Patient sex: M
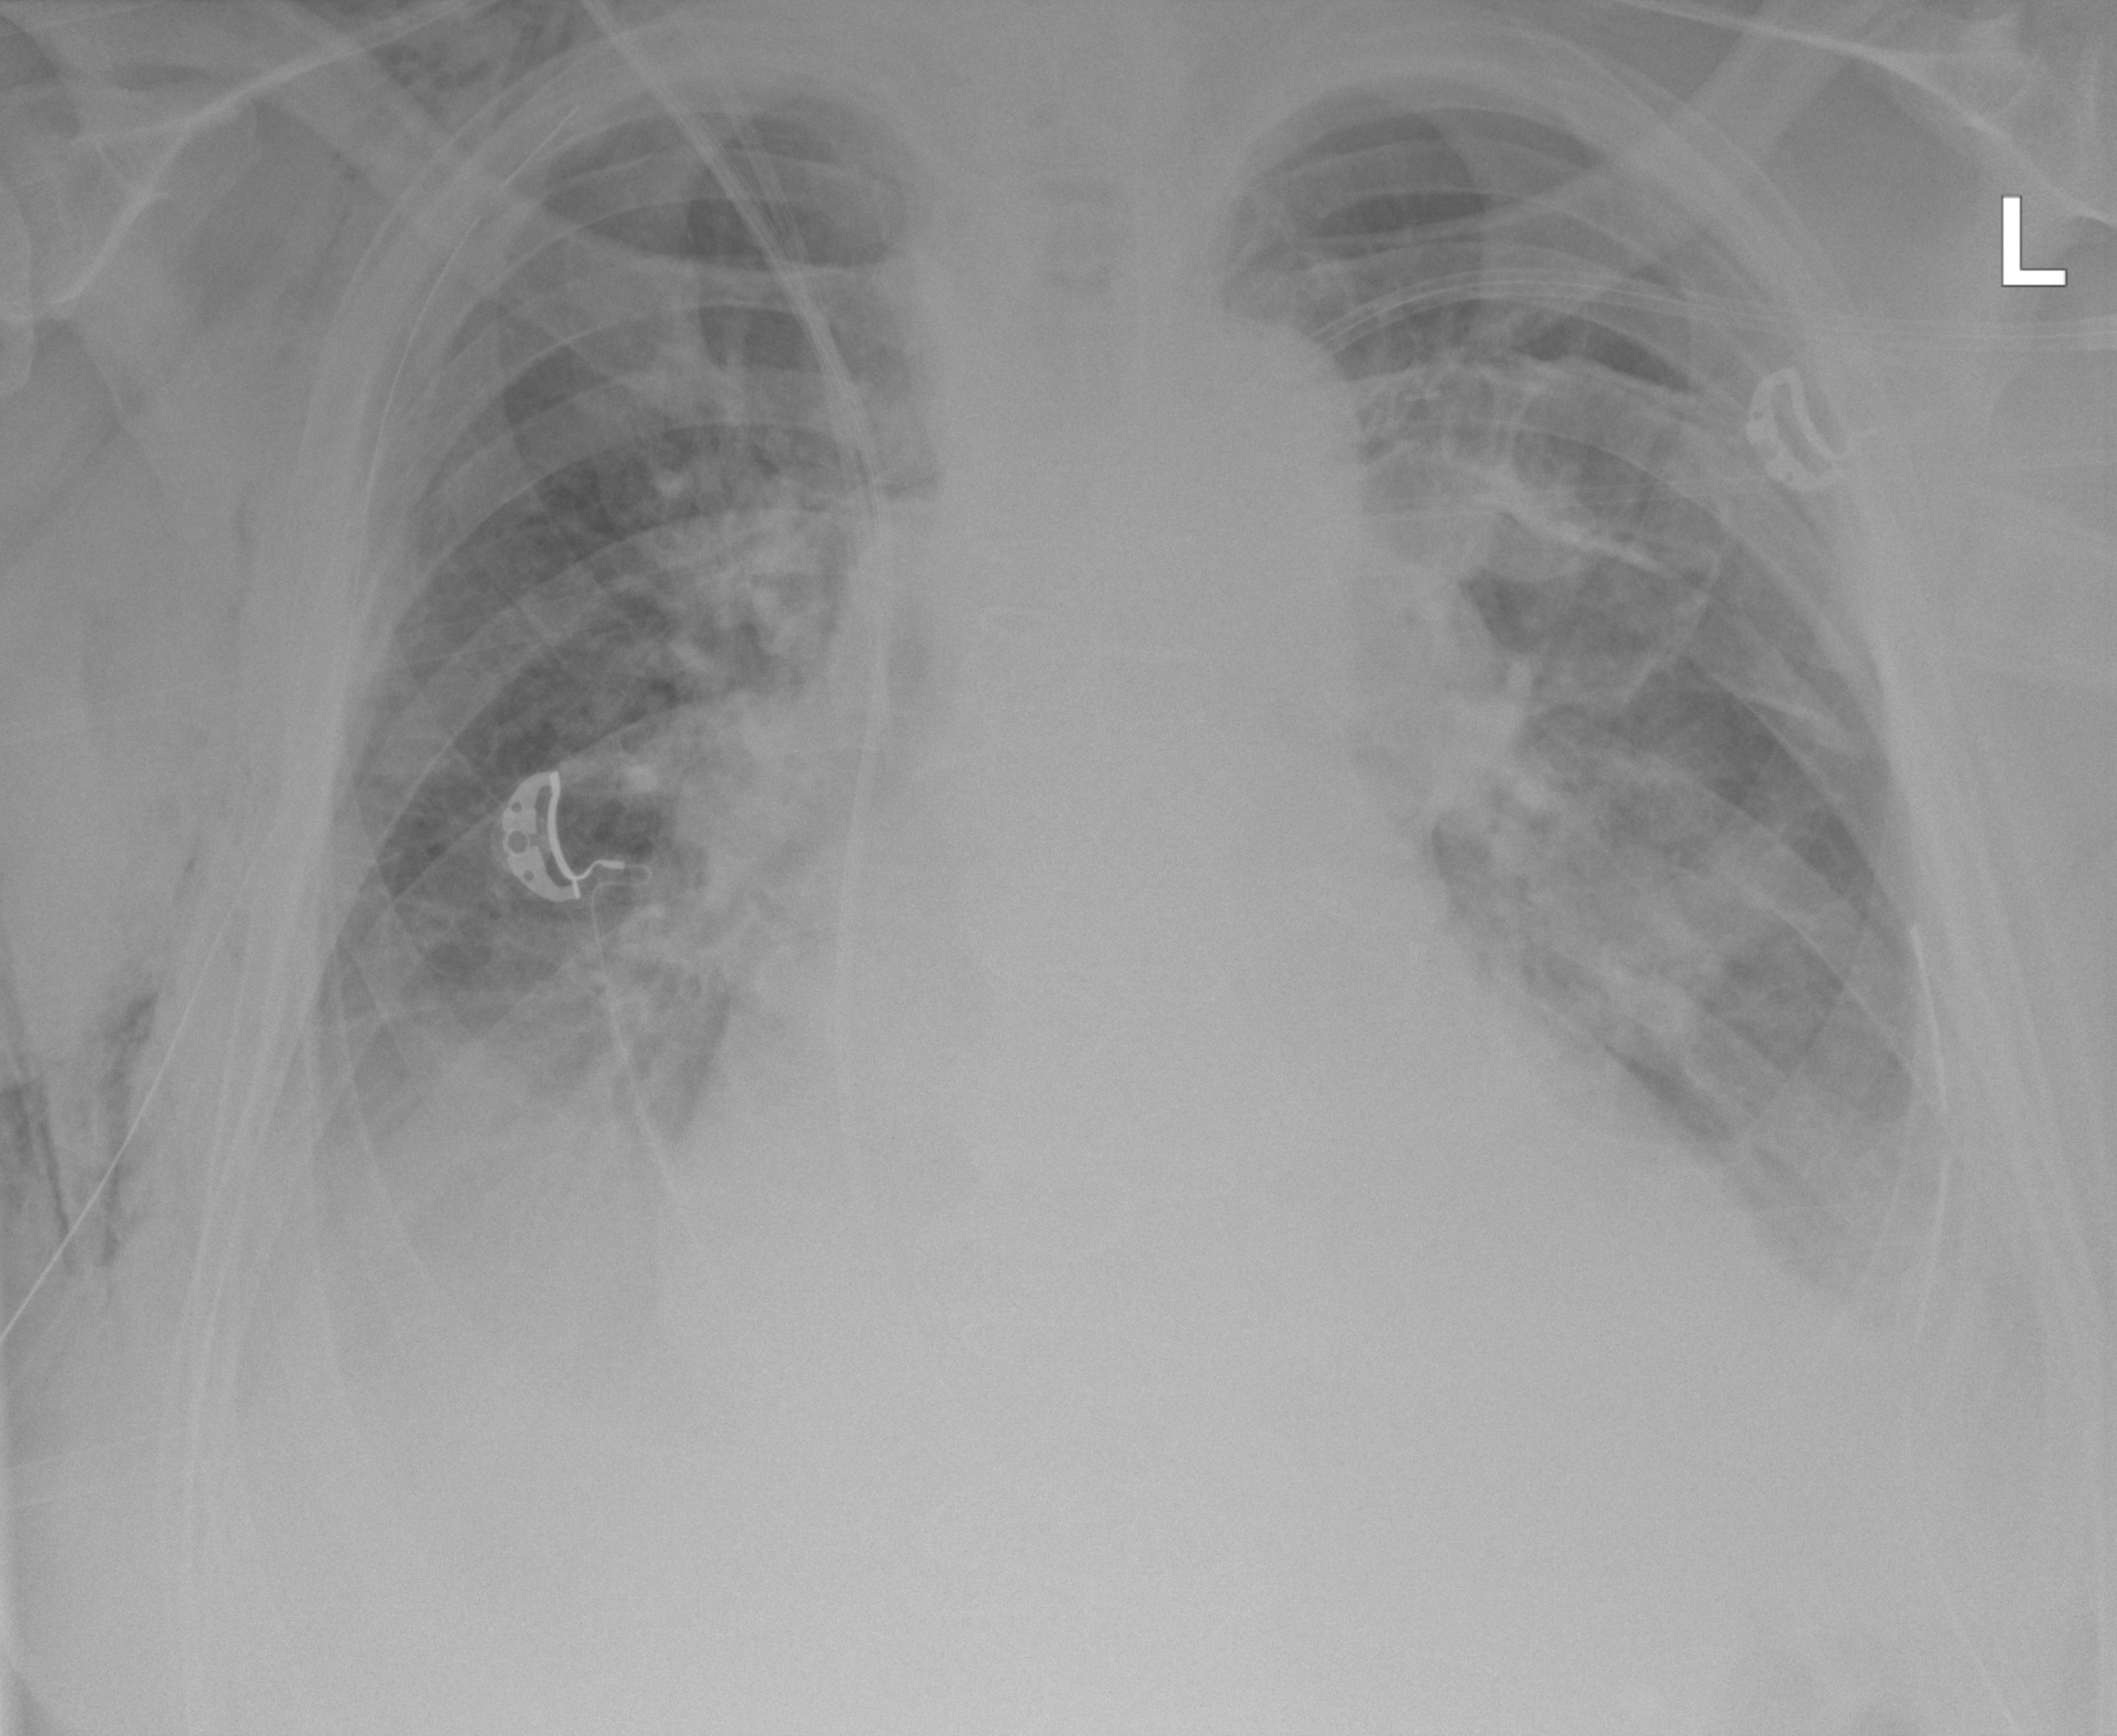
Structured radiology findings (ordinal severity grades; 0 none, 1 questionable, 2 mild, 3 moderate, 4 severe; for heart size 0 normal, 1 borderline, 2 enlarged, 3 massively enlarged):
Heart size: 3
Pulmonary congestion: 2
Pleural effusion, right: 2
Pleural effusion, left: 2
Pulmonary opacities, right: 2
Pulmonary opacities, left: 2
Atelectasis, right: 2
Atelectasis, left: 2